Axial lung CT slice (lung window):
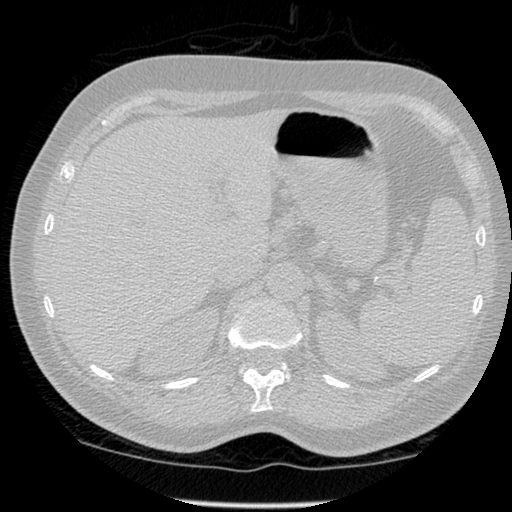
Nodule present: no